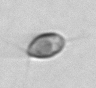
Label: Acanthoica_quattrospina